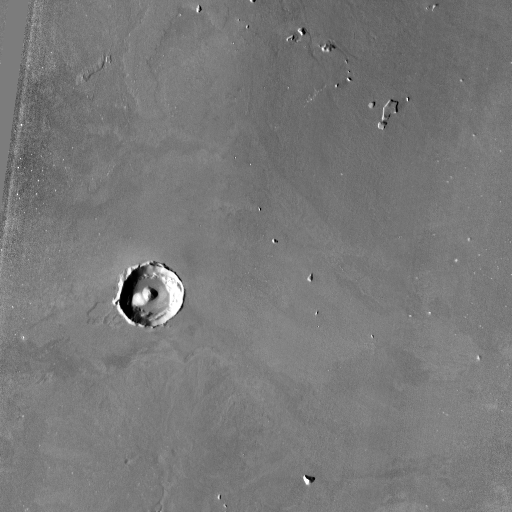
Crater classes present: Background, Other